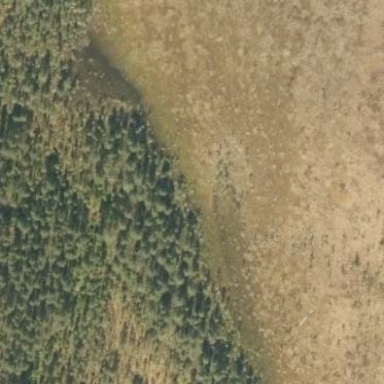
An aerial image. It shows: Needle-leaved woodland.